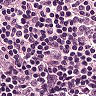
Metastatic tissue present: no